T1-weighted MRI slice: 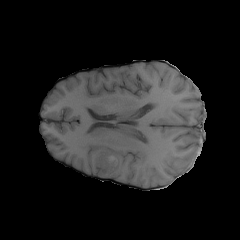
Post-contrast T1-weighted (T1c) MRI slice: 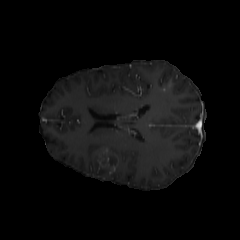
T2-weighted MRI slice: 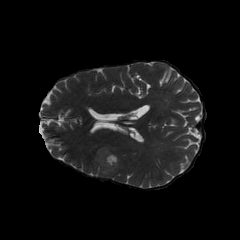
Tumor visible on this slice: yes